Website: macys
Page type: billing-address
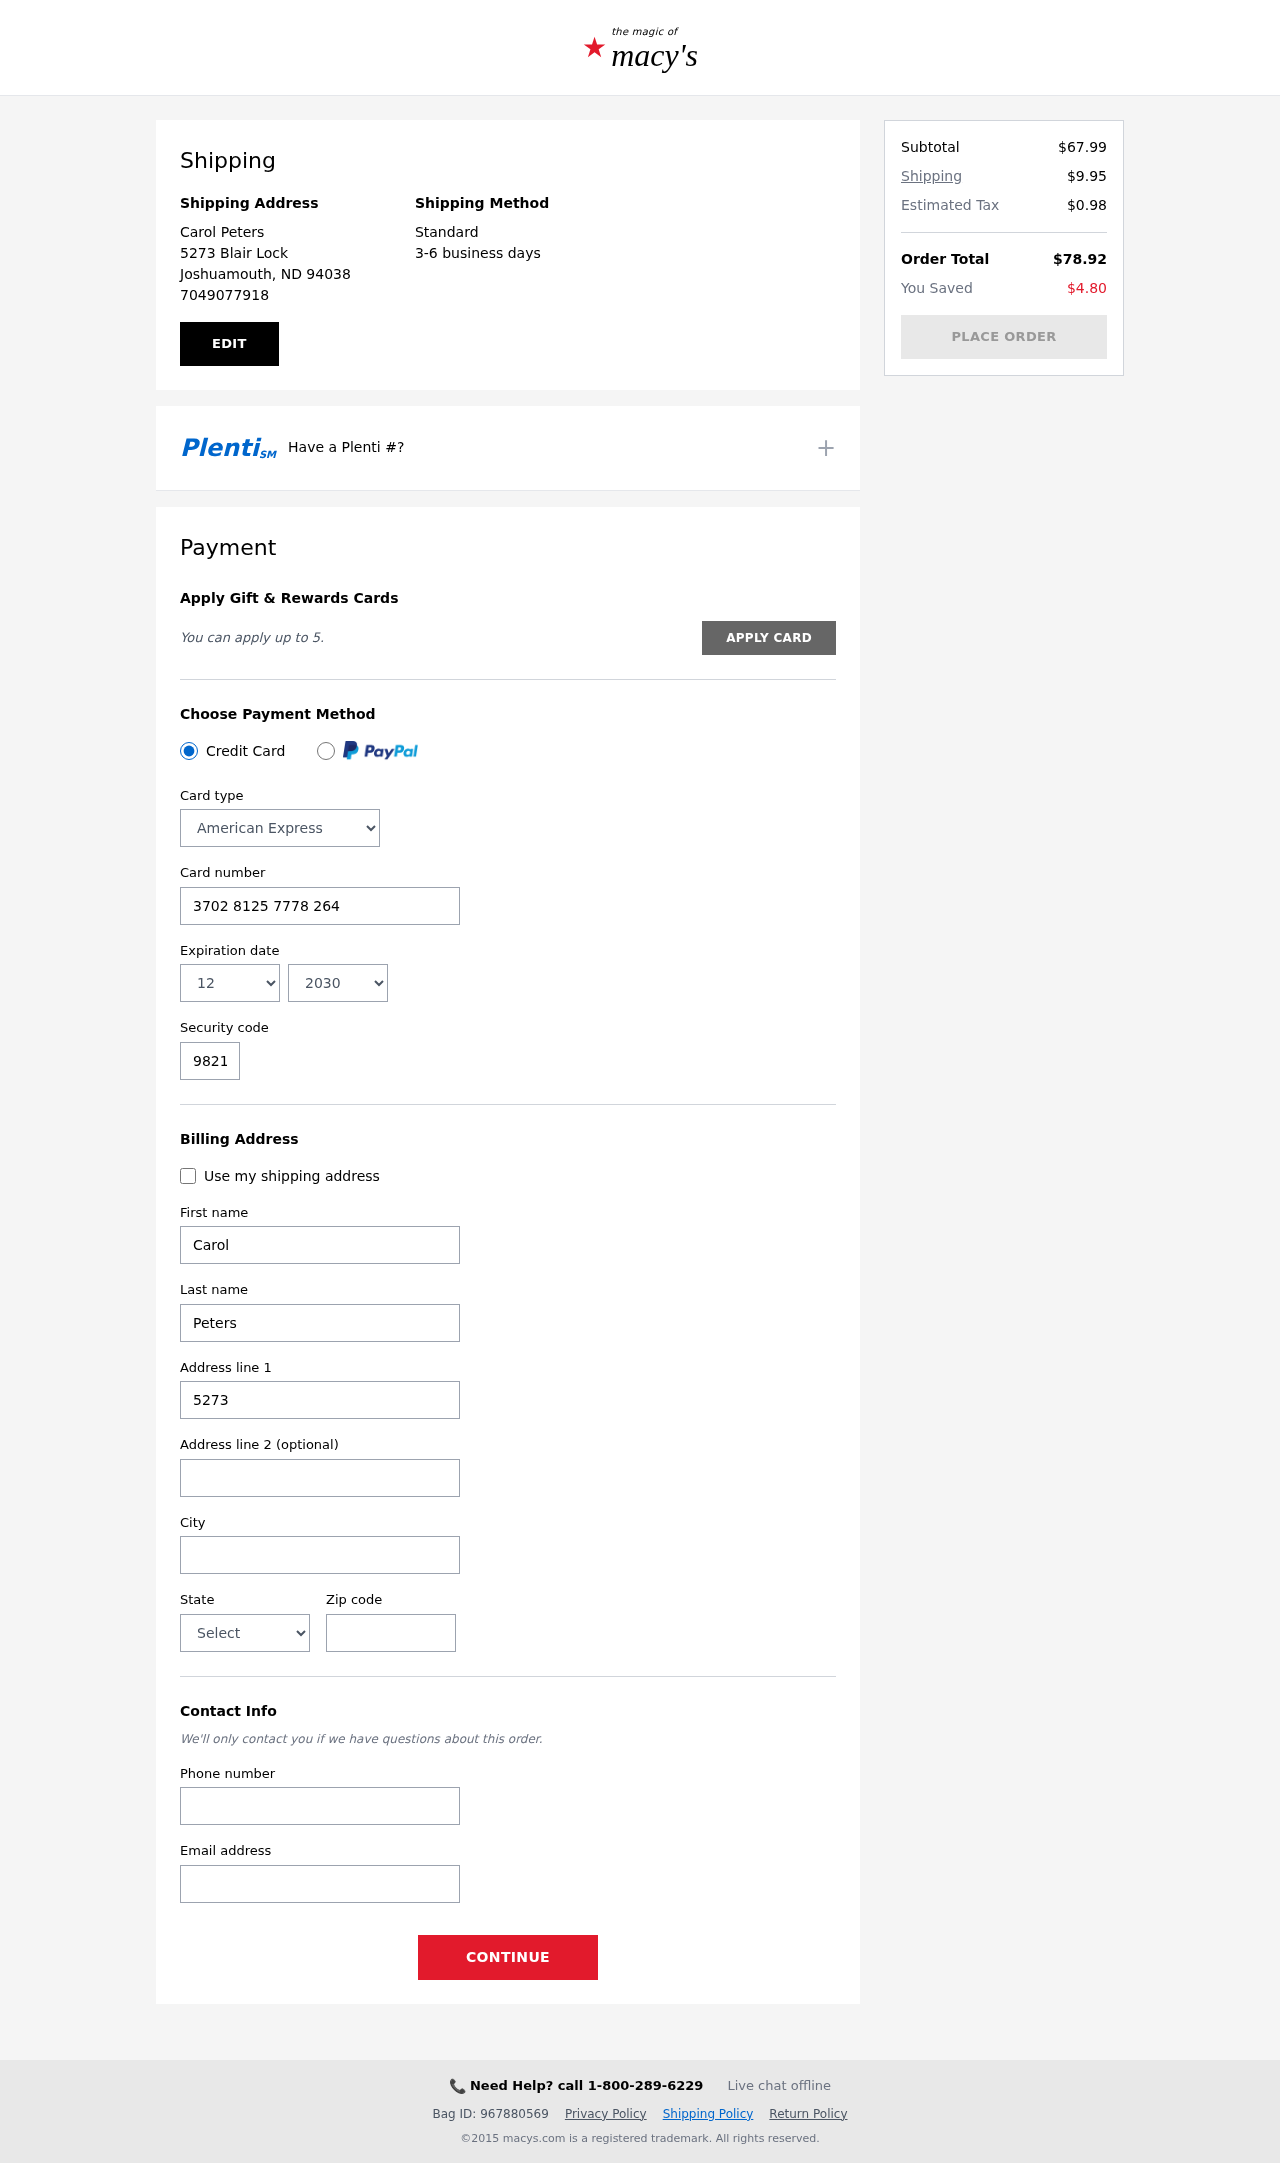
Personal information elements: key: PII_CARD_CVV
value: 9821
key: PII_CARD_EXPIRY_MONTH
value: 12
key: PII_CARD_EXPIRY_YEAR
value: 30
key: PII_CARD_NUMBER
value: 3702 8125 7778 264
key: PII_CARD_TYPE
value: American Express
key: PII_CITY
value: Joshuamouth
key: PII_CITY_STATE_ZIP
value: Joshuamouth, ND 94038
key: PII_EMAIL
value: cpeters@gmail.com
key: PII_FIRSTNAME
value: Carol
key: PII_FULLNAME
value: Carol Peters
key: PII_LASTNAME
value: Peters
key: PII_PHONE
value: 7049077918
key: PII_POSTCODE
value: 94038
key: PII_STATE
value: North Dakota
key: PII_STREET
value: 5273 Blair Lock
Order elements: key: ORDER_SUBTOTAL
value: $67.99
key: ORDER_SHIPPING_COST
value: $9.95
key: ORDER_TAX
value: $0.98
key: ORDER_TOTAL
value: $78.92
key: ORDER_SAVINGS
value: $4.80